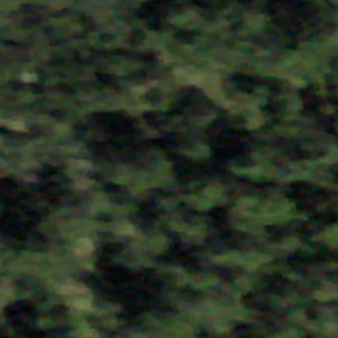
Label: other